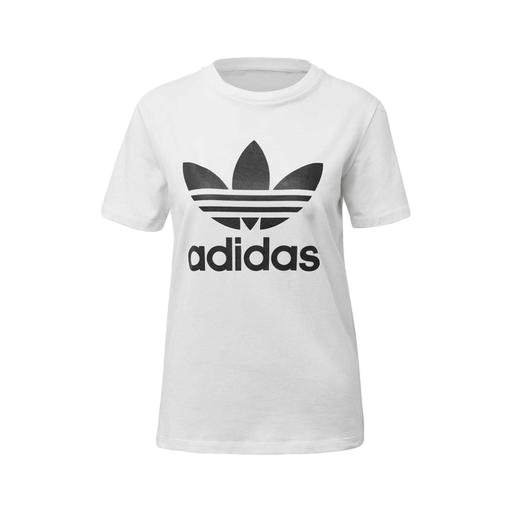
mid t-shirt, white logo-print t-shirt, women's tee, white background